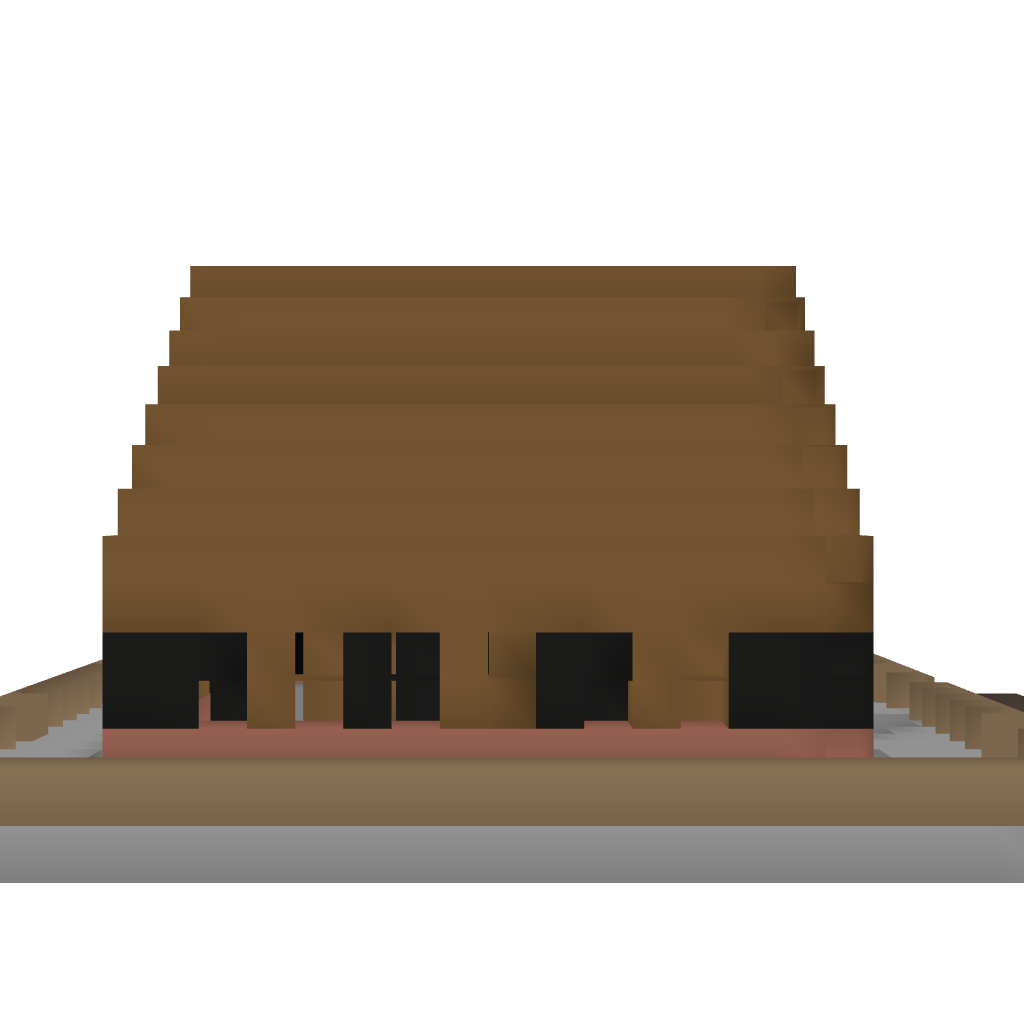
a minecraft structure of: Simple House 01